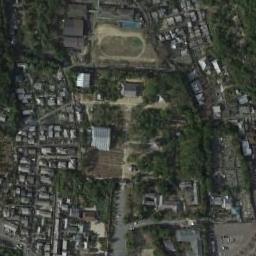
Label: palace